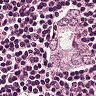
Metastatic tissue present: yes